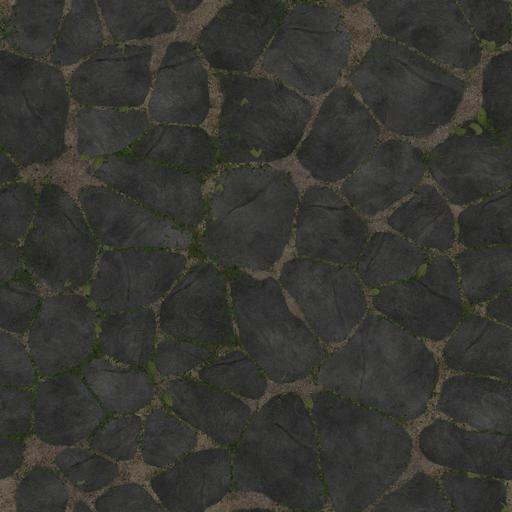
Tags: black dark old random tiled tiles